Field crop: tomato
Growth stage: 1
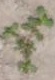
Species: portulaca